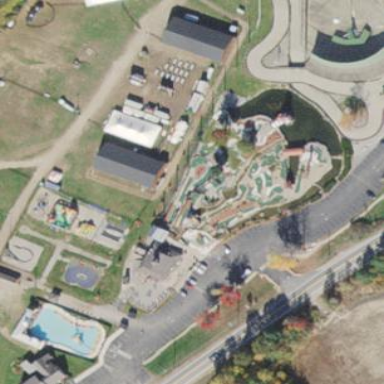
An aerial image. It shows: Miniature golf leisure land.